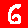
Digit: 6